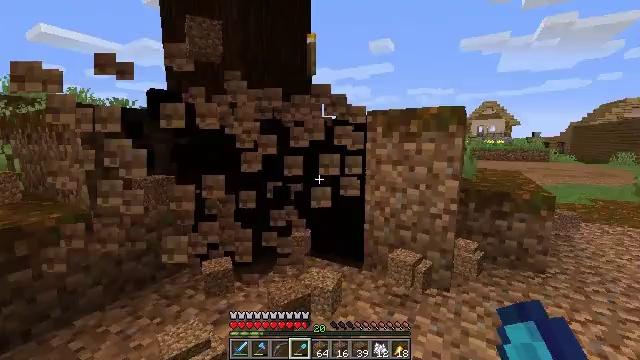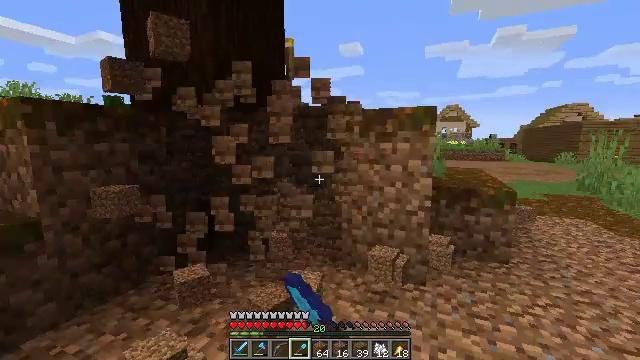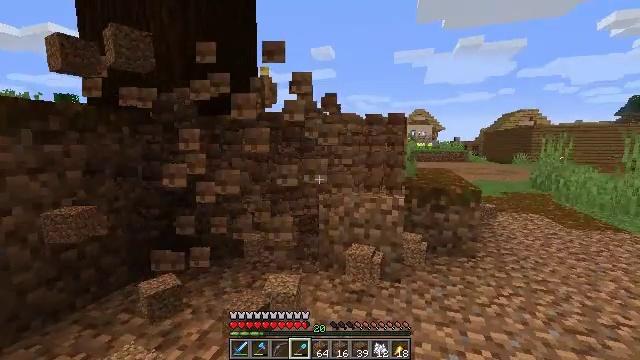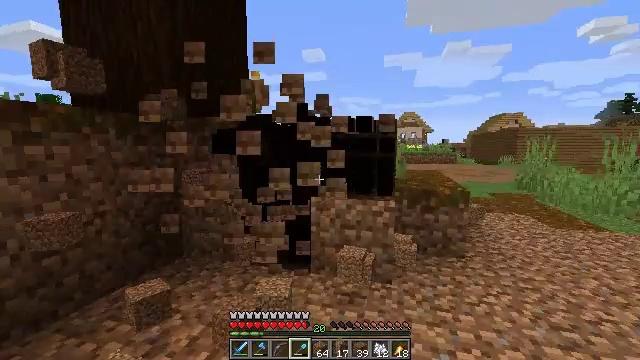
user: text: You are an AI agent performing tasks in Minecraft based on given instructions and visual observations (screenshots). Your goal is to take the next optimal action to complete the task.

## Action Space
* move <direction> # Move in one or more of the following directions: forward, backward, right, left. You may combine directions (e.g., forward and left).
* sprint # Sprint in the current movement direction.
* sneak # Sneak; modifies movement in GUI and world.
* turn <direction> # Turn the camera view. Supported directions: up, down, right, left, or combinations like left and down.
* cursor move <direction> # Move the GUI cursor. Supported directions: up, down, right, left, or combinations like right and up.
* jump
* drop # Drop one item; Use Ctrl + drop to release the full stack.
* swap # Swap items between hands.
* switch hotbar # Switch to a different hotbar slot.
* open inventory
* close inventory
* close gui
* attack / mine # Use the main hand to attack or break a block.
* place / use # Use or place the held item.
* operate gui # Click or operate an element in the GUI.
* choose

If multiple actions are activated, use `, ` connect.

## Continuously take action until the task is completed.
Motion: motion action
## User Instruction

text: Dig into the ground to collect podzol.
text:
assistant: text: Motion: turn right, attack / mine
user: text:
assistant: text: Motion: turn right, attack / mine
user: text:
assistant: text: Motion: turn right, attack / mine
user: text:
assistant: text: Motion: attack / mine